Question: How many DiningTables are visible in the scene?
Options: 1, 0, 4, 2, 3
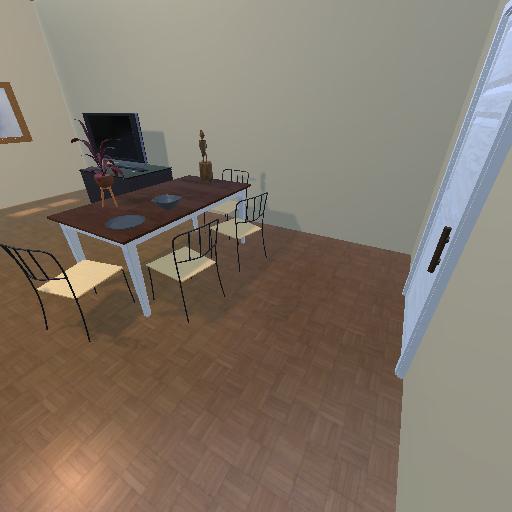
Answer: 1